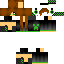
A female human skin with dark skin, wearing brown long hair dressed in a blue hoodie and black pants, featuring a closed mouth.